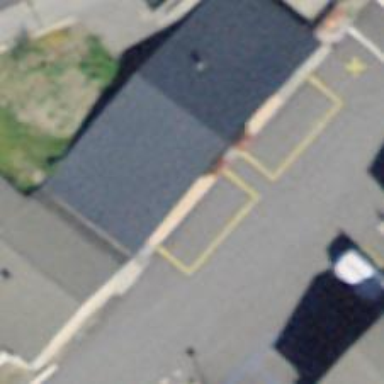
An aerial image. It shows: Convenience shop.